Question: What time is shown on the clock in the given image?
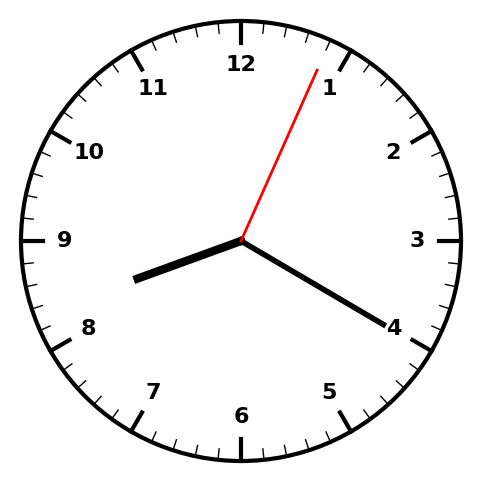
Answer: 08:20:04